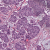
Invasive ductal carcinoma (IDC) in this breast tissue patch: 1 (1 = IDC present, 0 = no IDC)